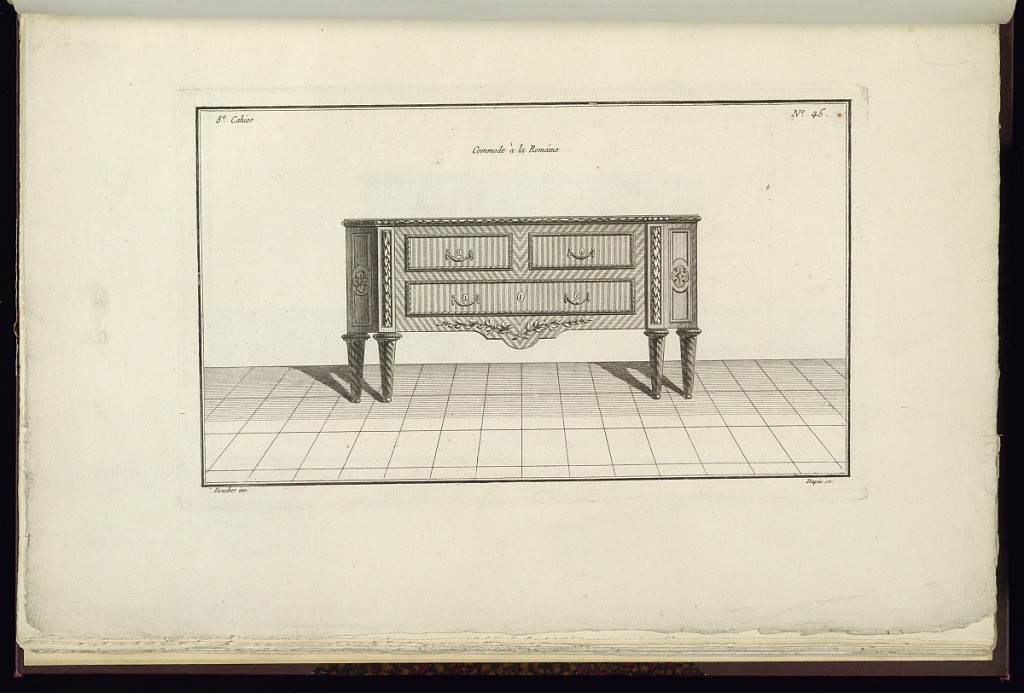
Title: Commode à la Romaine
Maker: Juste-François Boucher, French, 1736 – 1782
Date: ca. 1775
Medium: Engraving on off white laid paper
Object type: Print
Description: Design for a dresser raised up on legs with spiral fluting. The dresser has three drawers: two small ones on top, and a long single drawer at bottom. The dresser is carved with ornament motifs including rosettes, leaves, lamb tongue, and crossed branches. The plate is signed.